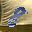
Label: 8